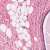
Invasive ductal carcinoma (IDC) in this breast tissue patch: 0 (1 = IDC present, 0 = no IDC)